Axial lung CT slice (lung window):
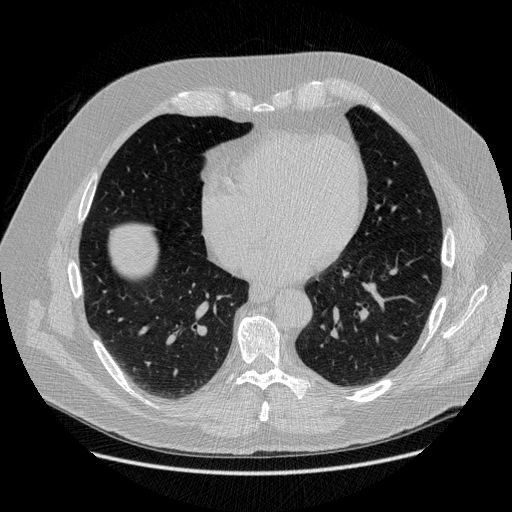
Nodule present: no